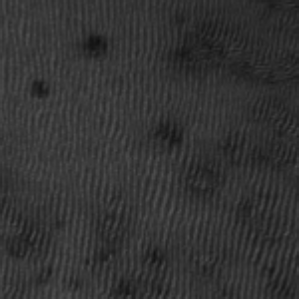
Label: frost